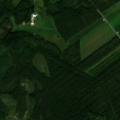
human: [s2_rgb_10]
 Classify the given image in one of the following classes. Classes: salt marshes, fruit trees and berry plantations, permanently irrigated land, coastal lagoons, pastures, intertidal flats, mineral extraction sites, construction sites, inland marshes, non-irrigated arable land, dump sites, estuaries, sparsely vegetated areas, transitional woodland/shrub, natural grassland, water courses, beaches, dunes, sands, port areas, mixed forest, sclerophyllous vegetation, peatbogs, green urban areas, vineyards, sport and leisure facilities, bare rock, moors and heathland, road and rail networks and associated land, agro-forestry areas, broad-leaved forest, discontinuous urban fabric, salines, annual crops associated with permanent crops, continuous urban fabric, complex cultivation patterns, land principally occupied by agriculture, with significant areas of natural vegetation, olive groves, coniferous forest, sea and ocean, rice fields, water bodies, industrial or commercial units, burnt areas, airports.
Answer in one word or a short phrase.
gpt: non-irrigated arable land, coniferous forest, mixed forest, transitional woodland/shrub